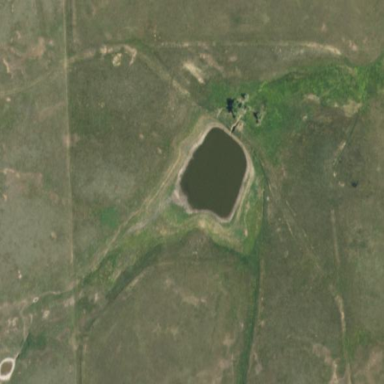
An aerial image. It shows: Reservoir.